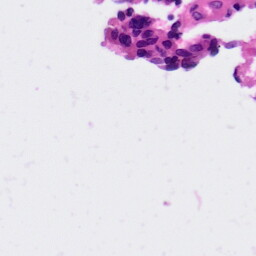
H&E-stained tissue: Ovarian